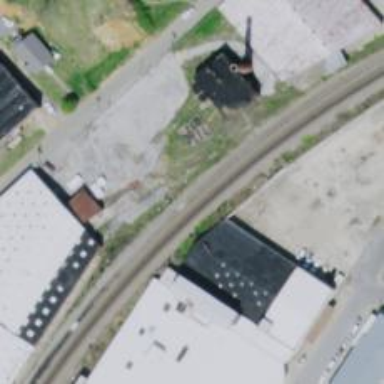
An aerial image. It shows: Railway siding with rails.